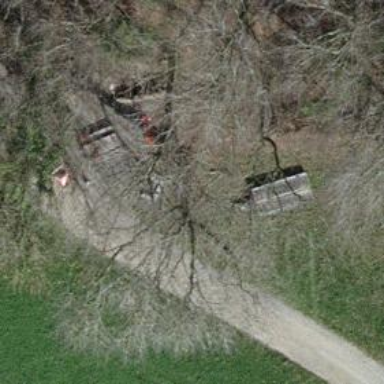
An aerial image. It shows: Picnic table located in leisure land area.